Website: bh-photo
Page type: receipt
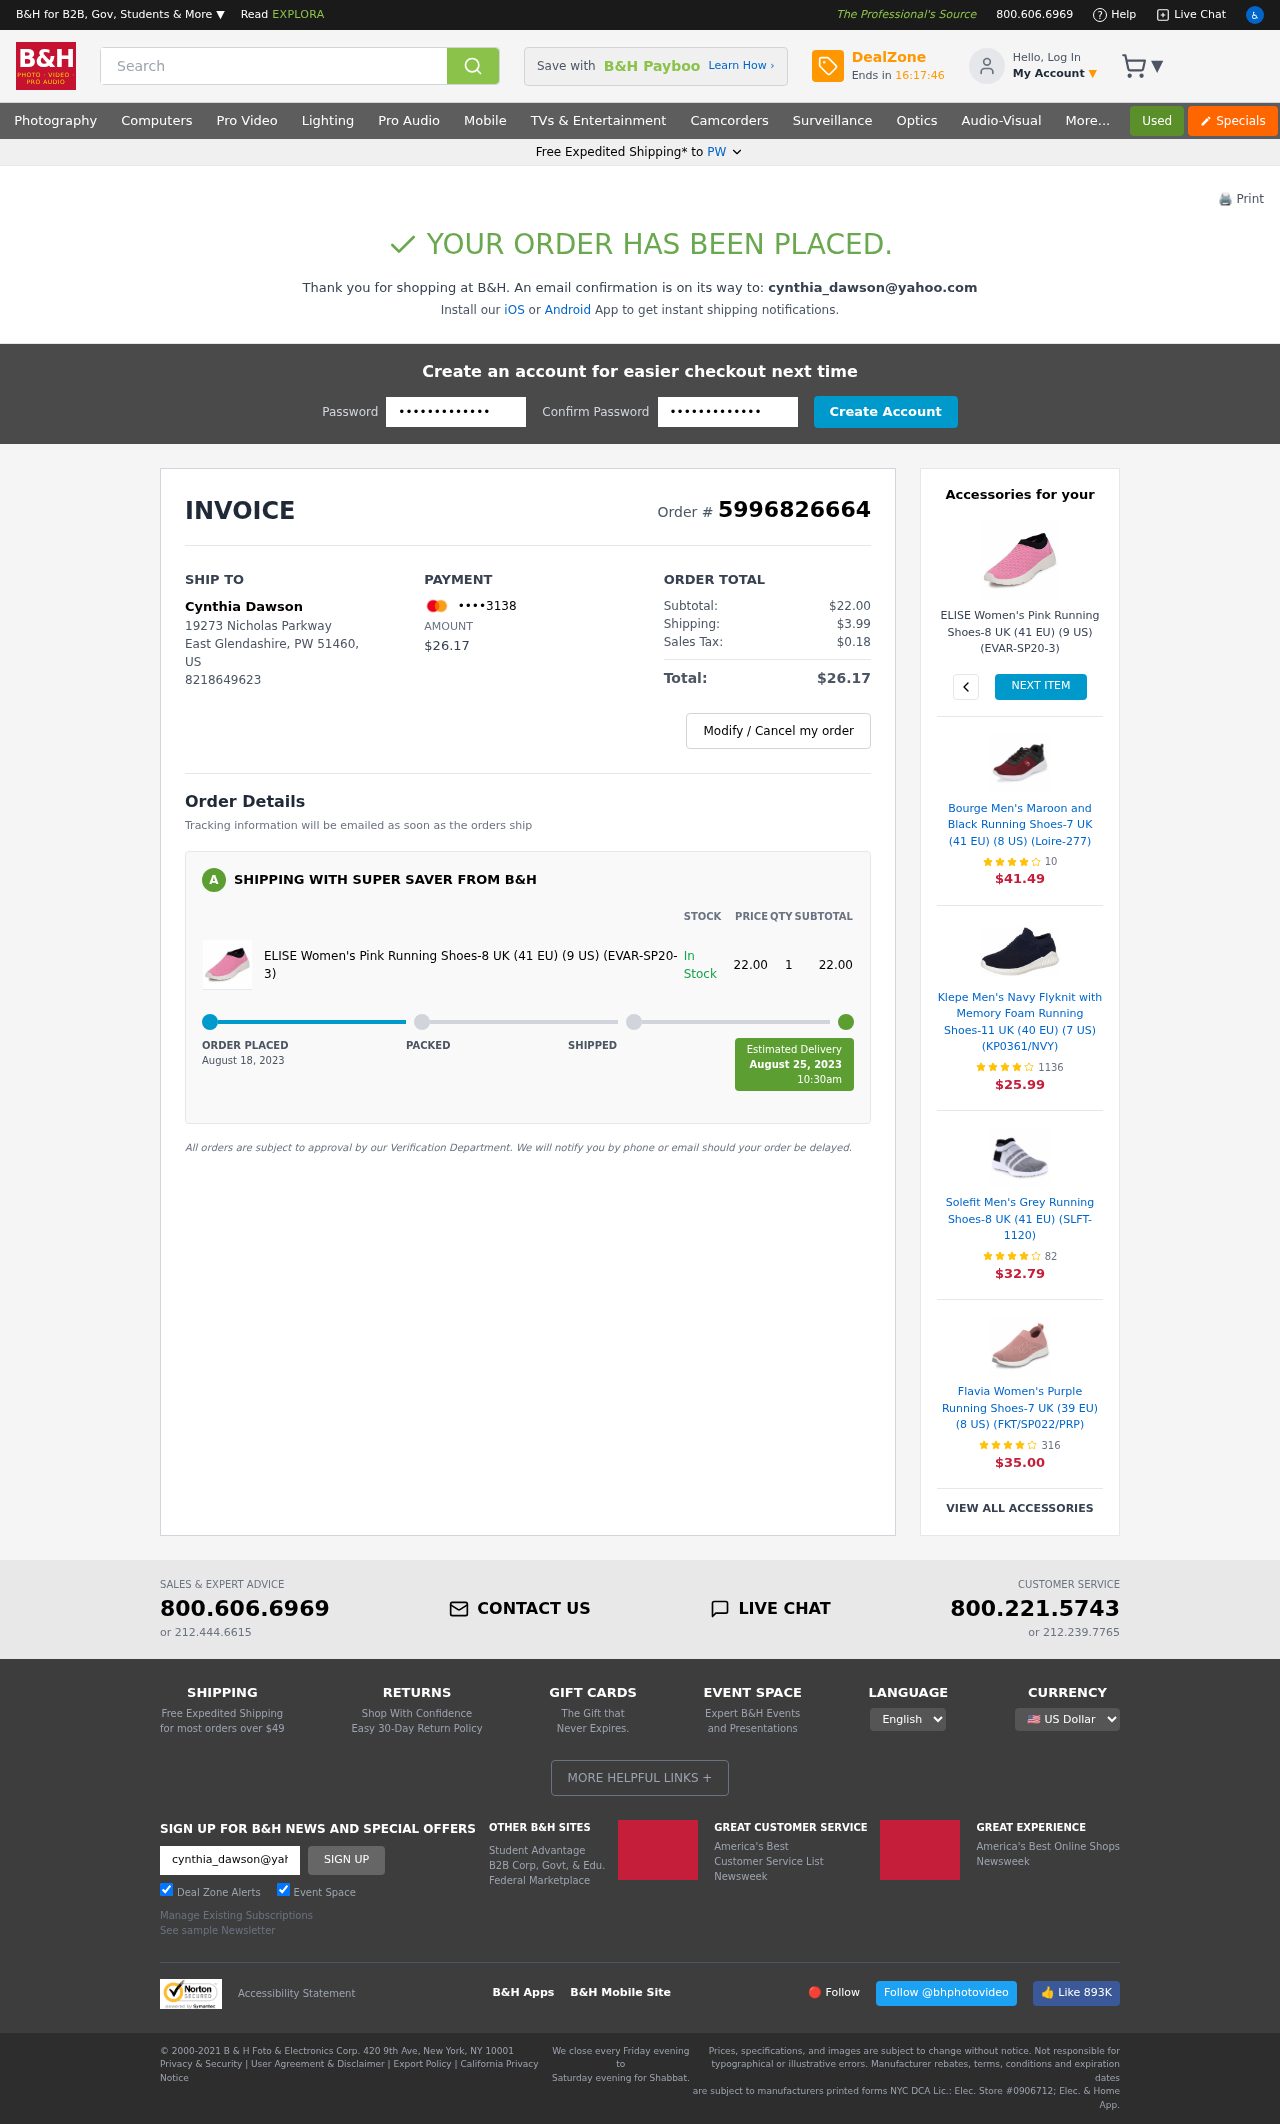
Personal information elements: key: PII_CARD_LAST4
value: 3138
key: PII_CITY
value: East Glendashire
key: PII_EMAIL
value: cynthia_dawson@yahoo.com
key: PII_FULLNAME
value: Cynthia Dawson
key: PII_PHONE
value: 8218649623
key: PII_POSTCODE
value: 51460
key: PII_STATE
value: PW
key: PII_STATE_ABBR
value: PW
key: PII_STREET
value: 19273 Nicholas Parkway
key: PII_COUNTRY_CODE
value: US
Product elements: key: PRODUCT1_NAME
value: ELISE Women's Pink Running Shoes-8 UK (41 EU) (9 US) (EVAR-SP20-3)
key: PRODUCT1_PRICE
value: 22
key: PRODUCT1_QUANTITY
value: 1
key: PRODUCT1_NAME2
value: ELISE Women's Pink Running Shoes-8 UK (41 EU) (9 US) (EVAR-SP20-3)
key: PRODUCT2_NAME
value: Bourge Men's Maroon and Black Running Shoes-7 UK (41 EU) (8 US) (Loire-277)
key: PRODUCT2_NUM_RATINGS
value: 10
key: PRODUCT2_PRICE
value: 41.49
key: PRODUCT3_NAME
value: Klepe Men's Navy Flyknit with Memory Foam Running Shoes-11 UK (40 EU) (7 US) (KP0361/NVY)
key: PRODUCT3_NUM_RATINGS
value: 1136
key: PRODUCT3_PRICE
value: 25.99
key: PRODUCT4_NAME
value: Solefit Men's Grey Running Shoes-8 UK (41 EU) (SLFT-1120)
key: PRODUCT4_NUM_RATINGS
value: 82
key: PRODUCT4_PRICE
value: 32.79
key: PRODUCT5_NAME
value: Flavia Women's Purple Running Shoes-7 UK (39 EU) (8 US) (FKT/SP022/PRP)
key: PRODUCT5_NUM_RATINGS
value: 316
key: PRODUCT5_PRICE
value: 35.00
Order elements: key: ORDER_ID
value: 5996826664
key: ORDER_TOTAL
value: $26.17
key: ORDER_SUBTOTAL
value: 22.00
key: ORDER_SUBTOTAL
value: $22.00
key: ORDER_SHIPPING_COST
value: $3.99
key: ORDER_TAX
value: $0.18
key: ORDER_DATE
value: August 18, 2023
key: ORDER_DELIVERY_DATE
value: August 25, 2023
Search elements: key: HEADER_SEARCH
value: Search